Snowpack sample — Rabbit Ears Pass, Jackson County, Colorado, USA (12/17/25, 1:08 PM MST)
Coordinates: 40.387, -106.625
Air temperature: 34 °F
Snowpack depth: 46 cm
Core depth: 40 cm
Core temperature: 28.4 °F
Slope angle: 6°, slope face: 165°
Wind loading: medium
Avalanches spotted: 0
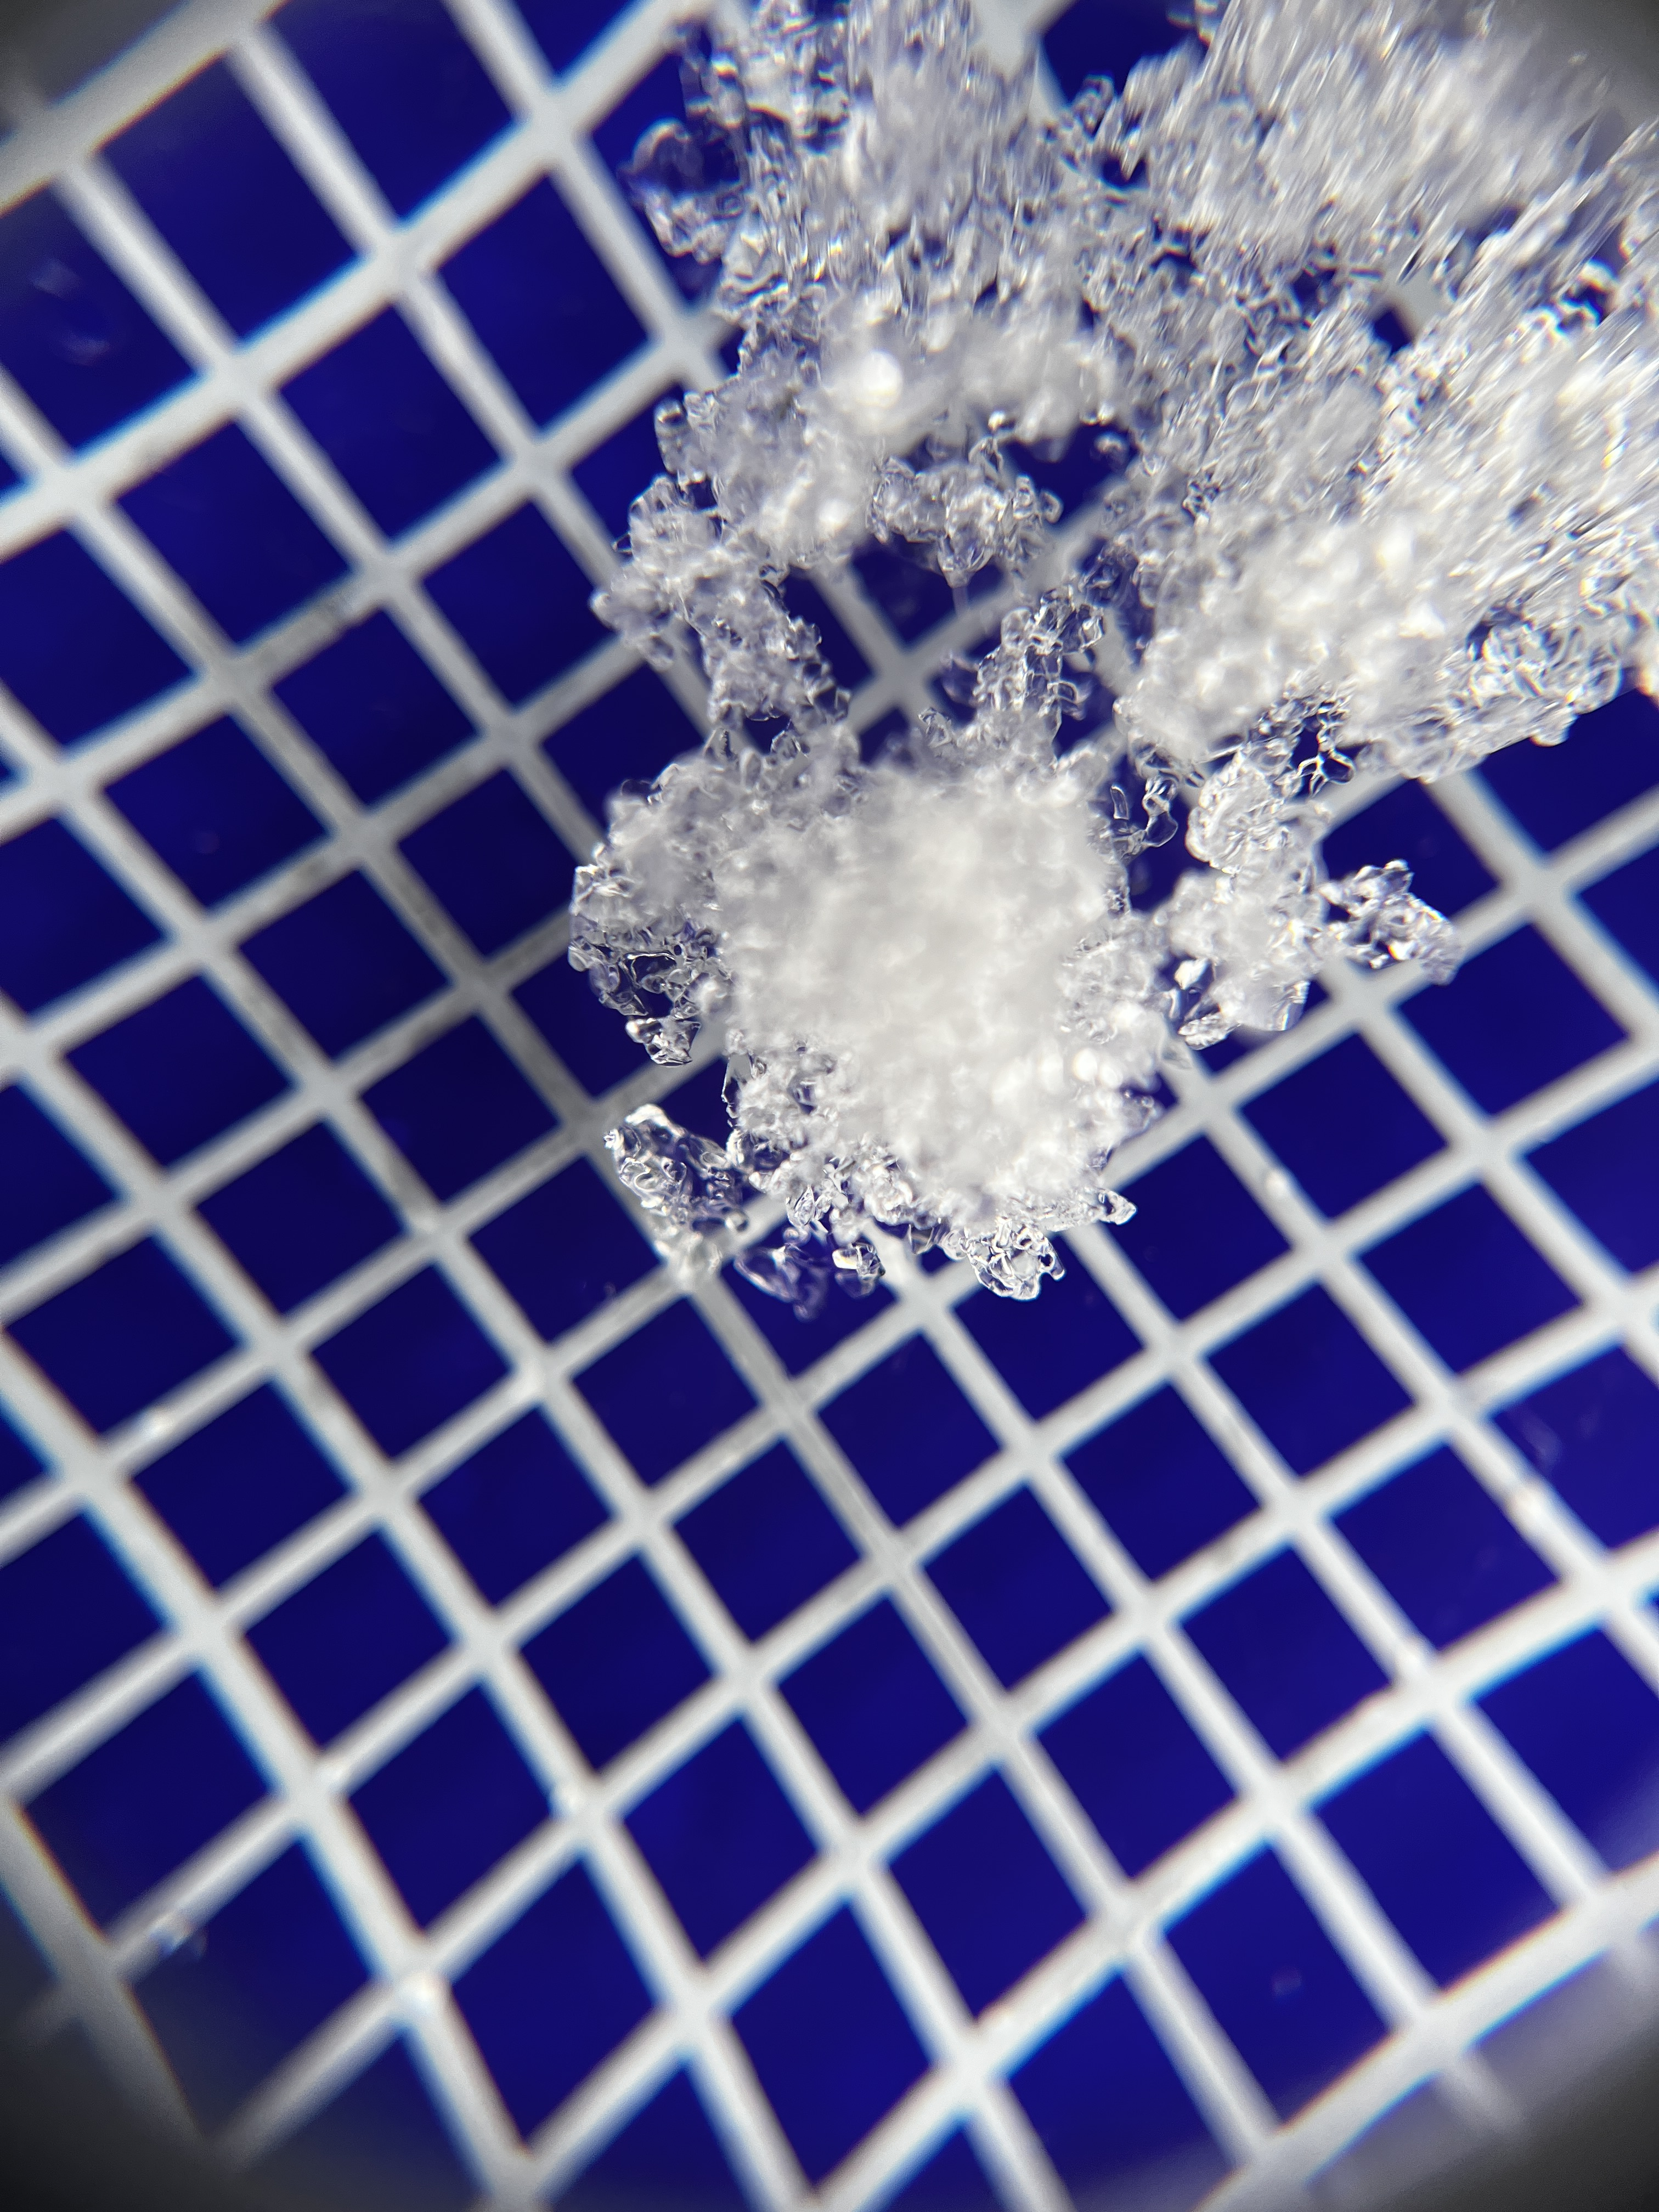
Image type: magnified_profile
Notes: No avalanches spotted nearby, although collected in a meadowy area with minimal risk on this face of the pass.